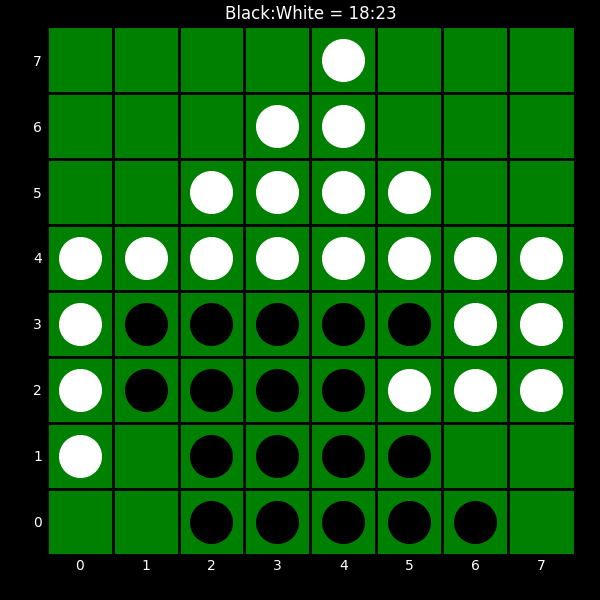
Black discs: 18
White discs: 23